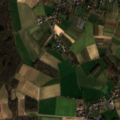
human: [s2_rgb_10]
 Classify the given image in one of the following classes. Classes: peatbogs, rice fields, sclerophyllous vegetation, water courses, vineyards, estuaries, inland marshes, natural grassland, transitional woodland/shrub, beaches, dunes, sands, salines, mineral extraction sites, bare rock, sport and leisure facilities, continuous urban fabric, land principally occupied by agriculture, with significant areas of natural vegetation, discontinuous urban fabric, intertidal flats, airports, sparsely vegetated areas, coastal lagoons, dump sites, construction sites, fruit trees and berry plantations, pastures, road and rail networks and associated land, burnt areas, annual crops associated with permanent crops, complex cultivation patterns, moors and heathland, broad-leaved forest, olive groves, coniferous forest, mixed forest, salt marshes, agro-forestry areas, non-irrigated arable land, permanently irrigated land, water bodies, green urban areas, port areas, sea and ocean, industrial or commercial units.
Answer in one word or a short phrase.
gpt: discontinuous urban fabric, non-irrigated arable land, complex cultivation patterns, land principally occupied by agriculture, with significant areas of natural vegetation, broad-leaved forest